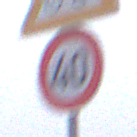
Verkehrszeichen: Geschwindigkeit40
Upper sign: RadverkehrRechts
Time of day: MorningAfternoon
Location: Outdoor (RoadRail)
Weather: Overcast
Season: NotSpecified
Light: Natural